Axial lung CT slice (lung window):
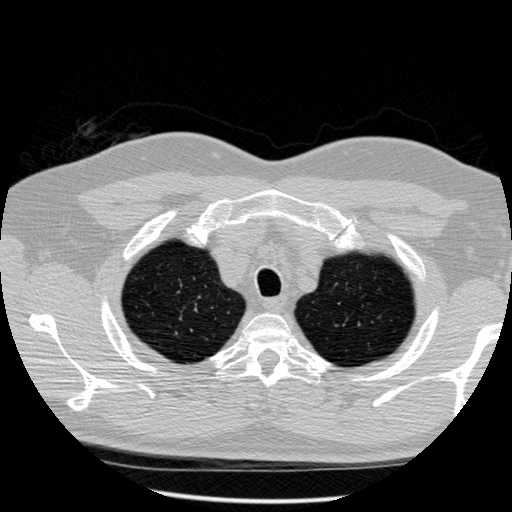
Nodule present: no